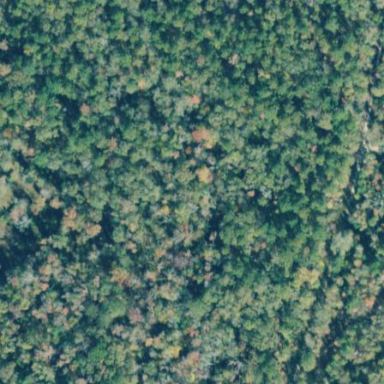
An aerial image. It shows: Woodland with needle-leaved trees. It is Evergreen Forest Land.